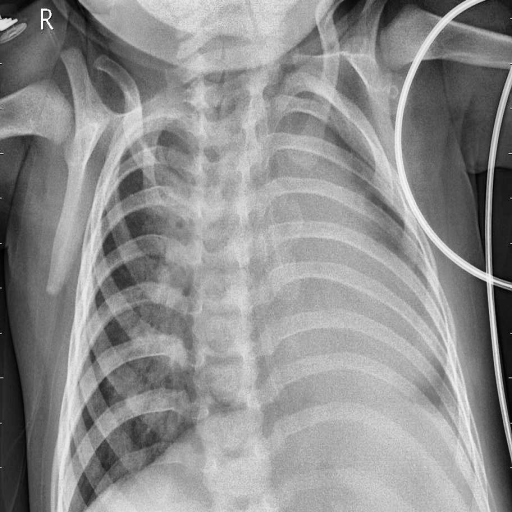
Finding: PNEUMONIA